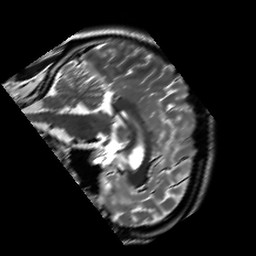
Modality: T2w
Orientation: sagittal
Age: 23
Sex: male
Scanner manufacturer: siemens
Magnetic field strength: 3 T
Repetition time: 7 s
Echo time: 0.09 s